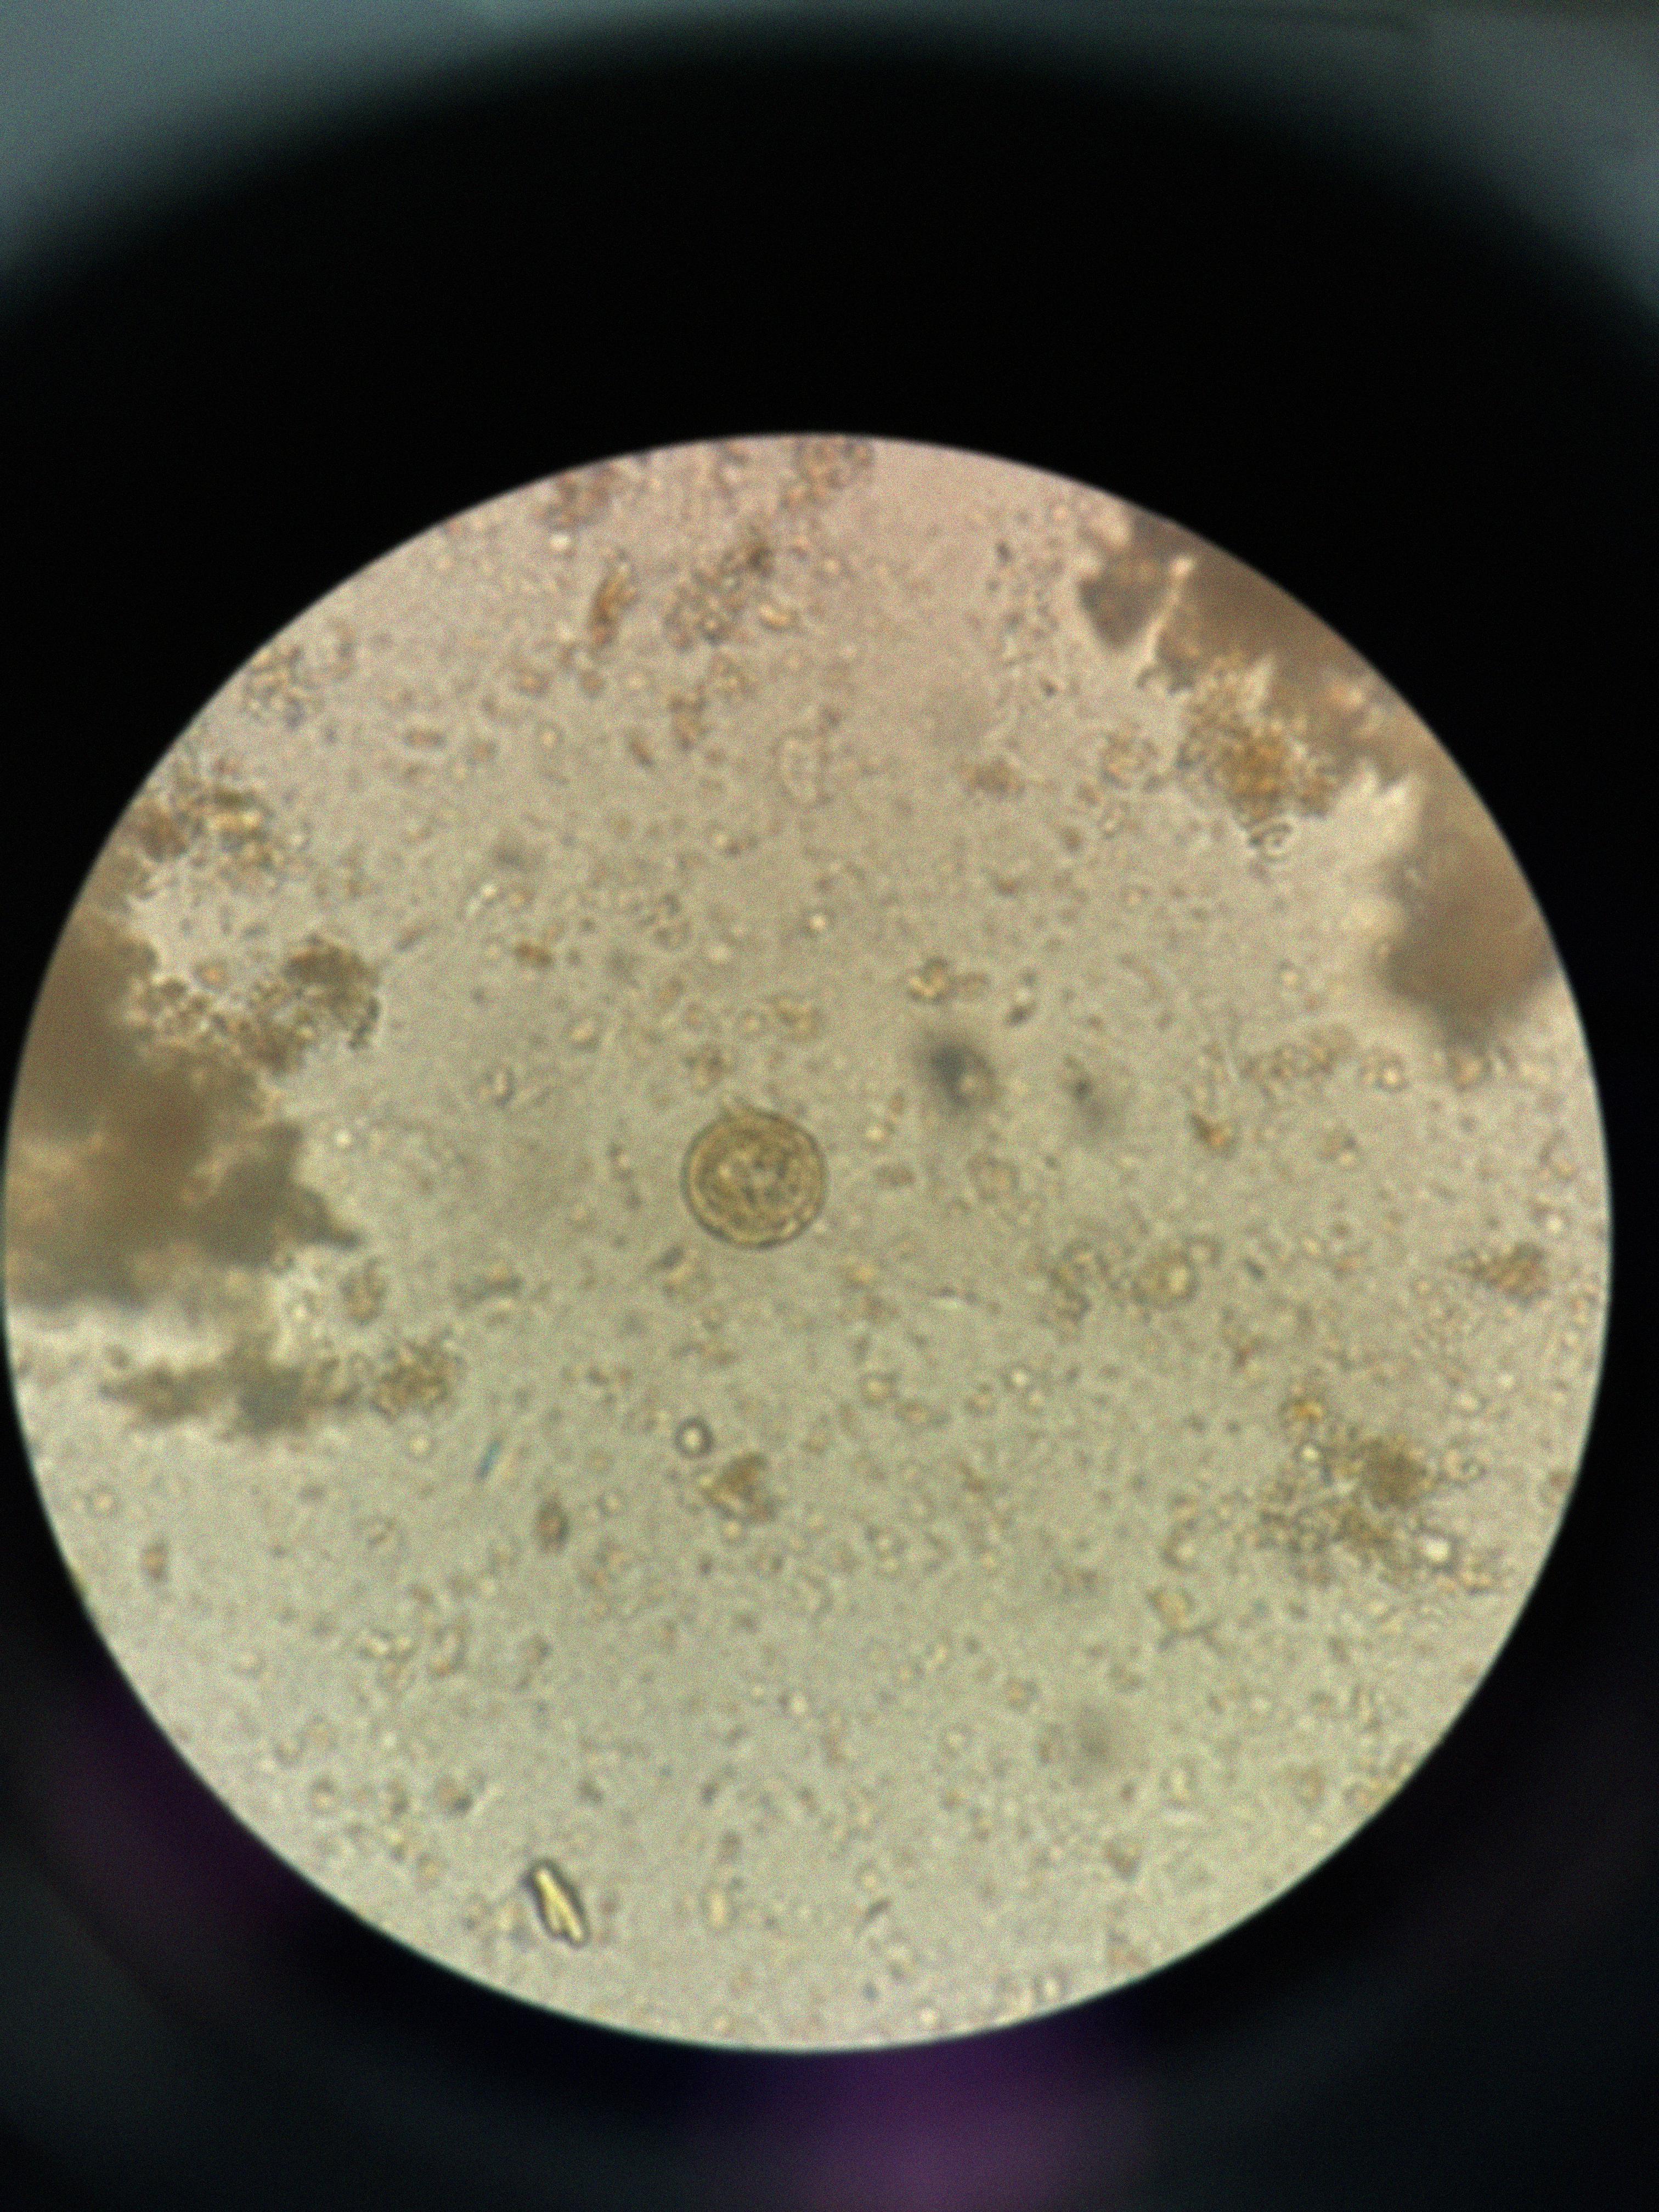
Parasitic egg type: Ascaris lumbricoides